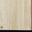
Piece: xx